Brain MRI, t2w sequence, axial 2D slice.
Patient: age 32, sex F, weight 95 kg, height 1.95 m
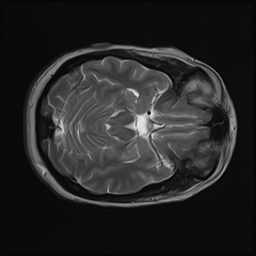